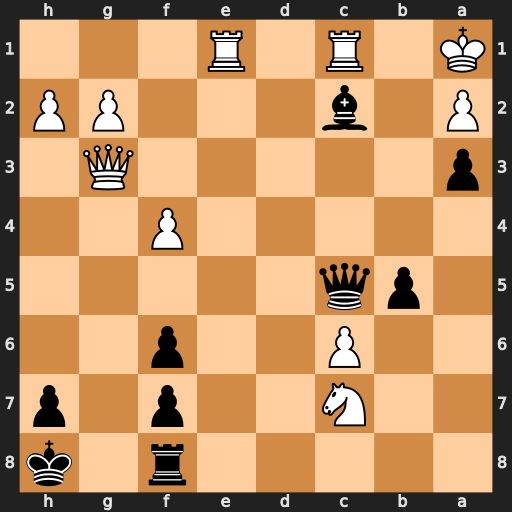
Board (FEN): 5r1k/2N2p1p/2P2p2/1pq5/5P2/p5Q1/P1b3PP/K1R1R3
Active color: b
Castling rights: -
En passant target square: -
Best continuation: Qd4+ Qc3 Qxc3#